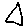
Label: triangle